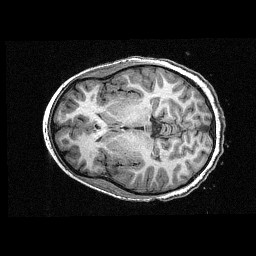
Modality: T1w
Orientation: axial
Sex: female
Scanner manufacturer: siemens
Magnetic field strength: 3 T
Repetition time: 2.3 s
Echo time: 0.00336 s